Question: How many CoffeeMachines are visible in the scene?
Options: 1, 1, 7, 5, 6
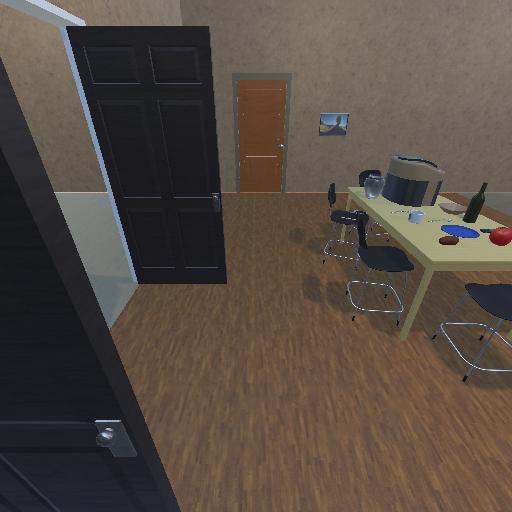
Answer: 1